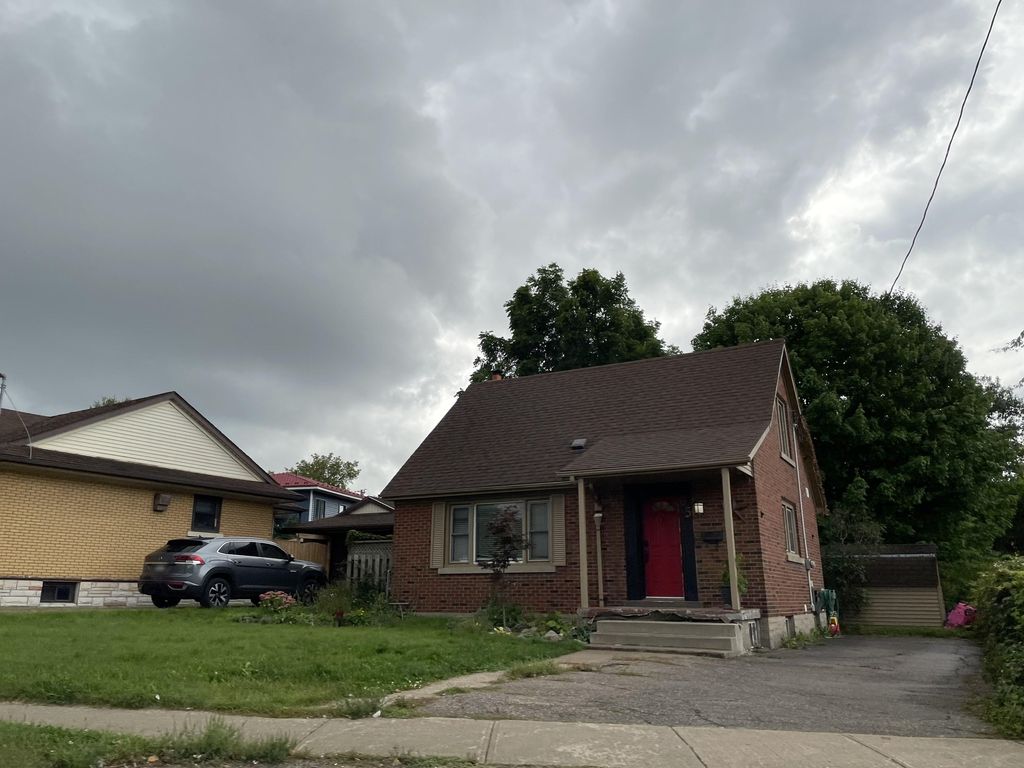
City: kitchener-waterloo